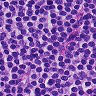
Metastatic tissue present: no